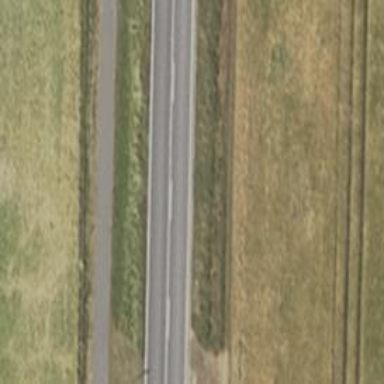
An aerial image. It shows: Secondary road with asphalt surface.